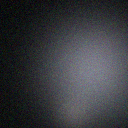
Screen state: off